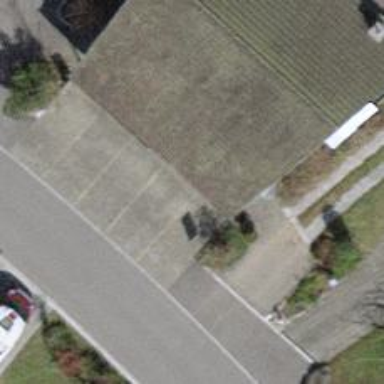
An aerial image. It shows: Post box.